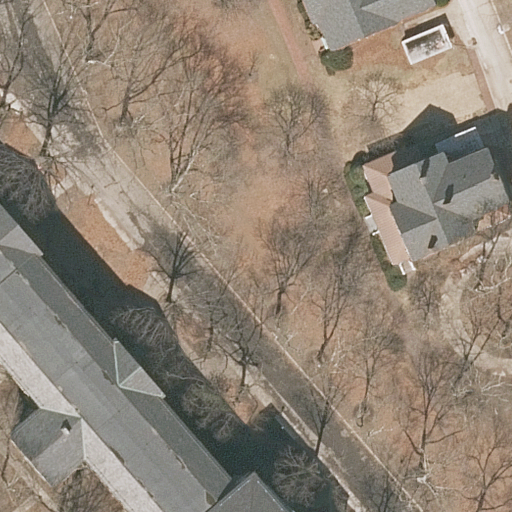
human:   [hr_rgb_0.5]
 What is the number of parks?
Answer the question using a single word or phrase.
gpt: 1

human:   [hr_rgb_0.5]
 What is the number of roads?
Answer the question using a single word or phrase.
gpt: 5

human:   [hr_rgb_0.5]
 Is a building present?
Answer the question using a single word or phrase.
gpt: yes

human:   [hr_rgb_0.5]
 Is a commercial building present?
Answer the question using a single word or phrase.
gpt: no

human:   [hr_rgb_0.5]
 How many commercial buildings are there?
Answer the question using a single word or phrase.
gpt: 0

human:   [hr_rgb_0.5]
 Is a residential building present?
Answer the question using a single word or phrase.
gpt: yes

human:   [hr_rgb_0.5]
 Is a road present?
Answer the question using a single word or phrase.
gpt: yes

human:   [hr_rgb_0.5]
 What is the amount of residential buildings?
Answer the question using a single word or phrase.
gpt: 4

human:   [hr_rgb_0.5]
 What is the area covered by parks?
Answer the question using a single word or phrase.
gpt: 7693m2

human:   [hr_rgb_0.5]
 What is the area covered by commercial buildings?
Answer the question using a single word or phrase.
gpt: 0m2

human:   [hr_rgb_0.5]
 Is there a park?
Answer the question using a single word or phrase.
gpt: yes

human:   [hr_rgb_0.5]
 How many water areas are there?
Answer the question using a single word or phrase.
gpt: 0

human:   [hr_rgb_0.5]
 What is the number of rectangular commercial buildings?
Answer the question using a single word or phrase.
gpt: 0

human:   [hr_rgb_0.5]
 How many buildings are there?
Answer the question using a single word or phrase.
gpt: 4

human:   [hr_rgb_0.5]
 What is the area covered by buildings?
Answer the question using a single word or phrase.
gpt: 1534m2

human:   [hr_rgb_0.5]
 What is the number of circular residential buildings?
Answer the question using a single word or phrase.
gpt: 0

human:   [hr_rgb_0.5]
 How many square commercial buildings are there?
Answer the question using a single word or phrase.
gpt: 0

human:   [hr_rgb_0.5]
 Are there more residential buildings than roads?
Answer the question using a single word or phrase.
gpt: no

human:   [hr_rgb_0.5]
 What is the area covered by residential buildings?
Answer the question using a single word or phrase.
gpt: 1534m2

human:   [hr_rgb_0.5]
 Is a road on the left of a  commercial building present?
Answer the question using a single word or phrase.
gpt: no

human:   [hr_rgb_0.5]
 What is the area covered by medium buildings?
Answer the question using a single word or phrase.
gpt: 144m2

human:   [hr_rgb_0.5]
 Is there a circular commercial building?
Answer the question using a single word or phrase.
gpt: no

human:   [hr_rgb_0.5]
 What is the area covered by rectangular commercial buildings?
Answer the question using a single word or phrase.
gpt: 0m2

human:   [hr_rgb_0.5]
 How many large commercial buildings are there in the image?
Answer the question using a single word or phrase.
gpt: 0

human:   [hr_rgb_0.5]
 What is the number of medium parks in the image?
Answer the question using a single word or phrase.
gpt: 0

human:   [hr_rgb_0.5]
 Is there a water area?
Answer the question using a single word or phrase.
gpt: no

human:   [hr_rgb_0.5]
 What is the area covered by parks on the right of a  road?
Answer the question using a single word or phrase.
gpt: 0m2

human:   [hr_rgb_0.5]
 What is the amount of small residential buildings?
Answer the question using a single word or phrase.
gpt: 2

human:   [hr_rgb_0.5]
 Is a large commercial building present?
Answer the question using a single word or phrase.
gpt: no

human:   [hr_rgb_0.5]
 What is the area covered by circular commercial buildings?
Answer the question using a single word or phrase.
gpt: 0m2

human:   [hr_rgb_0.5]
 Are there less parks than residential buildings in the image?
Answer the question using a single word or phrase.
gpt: yes

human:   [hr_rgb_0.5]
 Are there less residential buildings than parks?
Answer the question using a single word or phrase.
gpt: no

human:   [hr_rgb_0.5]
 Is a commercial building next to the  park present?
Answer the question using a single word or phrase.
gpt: no

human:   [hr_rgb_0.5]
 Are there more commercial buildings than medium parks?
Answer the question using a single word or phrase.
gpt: no

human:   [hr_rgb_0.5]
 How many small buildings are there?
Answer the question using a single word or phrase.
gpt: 2

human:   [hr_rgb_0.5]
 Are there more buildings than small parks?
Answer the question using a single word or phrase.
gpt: yes

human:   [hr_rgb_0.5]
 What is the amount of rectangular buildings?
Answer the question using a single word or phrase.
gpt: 3

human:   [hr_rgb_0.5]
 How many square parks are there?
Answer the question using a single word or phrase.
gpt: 0

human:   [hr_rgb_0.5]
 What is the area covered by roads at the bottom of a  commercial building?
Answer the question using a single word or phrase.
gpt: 0m2

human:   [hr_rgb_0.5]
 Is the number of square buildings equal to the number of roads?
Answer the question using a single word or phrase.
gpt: no

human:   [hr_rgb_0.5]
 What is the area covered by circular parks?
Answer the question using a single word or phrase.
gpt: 0m2

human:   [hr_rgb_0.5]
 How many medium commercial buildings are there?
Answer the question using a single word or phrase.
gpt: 0

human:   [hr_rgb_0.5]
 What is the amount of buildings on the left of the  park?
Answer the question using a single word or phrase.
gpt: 0

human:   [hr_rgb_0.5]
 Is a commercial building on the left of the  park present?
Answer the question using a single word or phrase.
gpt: no

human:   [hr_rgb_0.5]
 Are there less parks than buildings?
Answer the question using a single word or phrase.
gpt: yes

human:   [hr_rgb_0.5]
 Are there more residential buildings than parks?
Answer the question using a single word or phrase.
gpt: yes

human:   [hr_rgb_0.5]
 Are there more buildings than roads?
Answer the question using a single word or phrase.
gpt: no

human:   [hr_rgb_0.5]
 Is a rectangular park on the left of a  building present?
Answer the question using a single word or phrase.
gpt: yes

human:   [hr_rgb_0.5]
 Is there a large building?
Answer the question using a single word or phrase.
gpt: yes

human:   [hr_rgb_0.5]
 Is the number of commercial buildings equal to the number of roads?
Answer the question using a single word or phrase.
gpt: no

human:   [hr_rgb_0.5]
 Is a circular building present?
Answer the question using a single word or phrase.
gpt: no

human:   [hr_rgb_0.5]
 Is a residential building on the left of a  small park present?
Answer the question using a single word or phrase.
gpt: no

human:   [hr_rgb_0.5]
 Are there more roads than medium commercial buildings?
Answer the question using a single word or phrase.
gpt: yes

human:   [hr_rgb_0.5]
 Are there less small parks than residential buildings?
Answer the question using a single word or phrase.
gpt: yes

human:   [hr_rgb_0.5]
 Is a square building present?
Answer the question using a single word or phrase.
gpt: no

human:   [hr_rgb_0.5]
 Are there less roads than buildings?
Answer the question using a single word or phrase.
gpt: no

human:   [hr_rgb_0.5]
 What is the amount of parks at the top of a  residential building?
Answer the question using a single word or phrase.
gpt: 1

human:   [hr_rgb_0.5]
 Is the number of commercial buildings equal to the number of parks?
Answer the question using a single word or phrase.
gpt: no

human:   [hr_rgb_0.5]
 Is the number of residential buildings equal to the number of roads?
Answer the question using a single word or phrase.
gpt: no

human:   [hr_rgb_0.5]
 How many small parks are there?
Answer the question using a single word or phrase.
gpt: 0

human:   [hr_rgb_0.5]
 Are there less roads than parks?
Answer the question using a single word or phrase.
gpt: no

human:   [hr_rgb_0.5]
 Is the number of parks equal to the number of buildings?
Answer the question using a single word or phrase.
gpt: no

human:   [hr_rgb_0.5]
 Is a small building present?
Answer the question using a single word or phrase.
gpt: yes

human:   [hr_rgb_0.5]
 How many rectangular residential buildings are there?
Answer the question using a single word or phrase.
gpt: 3